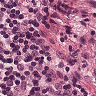
Metastatic tissue present: no